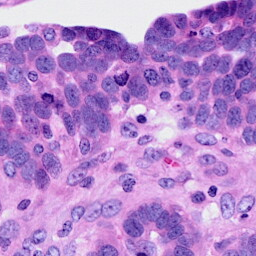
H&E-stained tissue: Ovarian